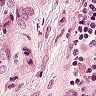
Metastatic tissue present: yes